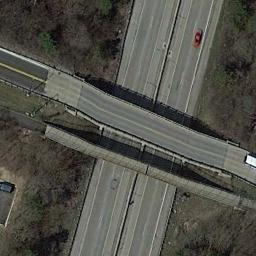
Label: overpass